Interaction volume radius: 5 \u00c5
Interaction volume height: 25 \u00c5
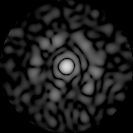
Disorder parameter: 0.8702